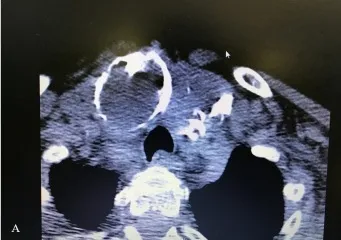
A. Calcified nodule with "egg-shell" pattern.
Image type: radiology (ct)